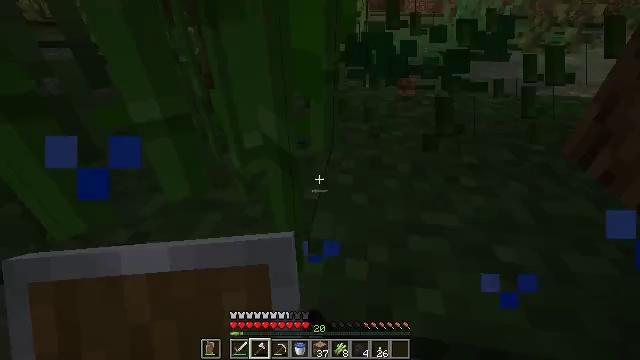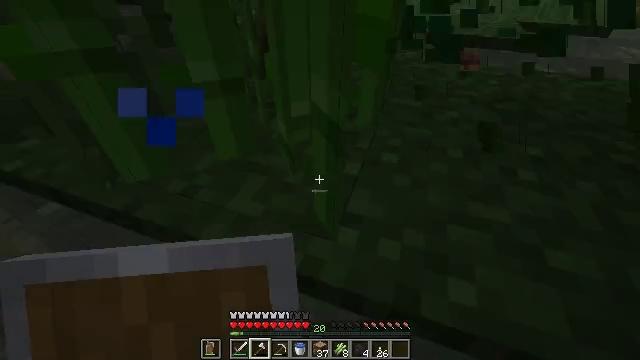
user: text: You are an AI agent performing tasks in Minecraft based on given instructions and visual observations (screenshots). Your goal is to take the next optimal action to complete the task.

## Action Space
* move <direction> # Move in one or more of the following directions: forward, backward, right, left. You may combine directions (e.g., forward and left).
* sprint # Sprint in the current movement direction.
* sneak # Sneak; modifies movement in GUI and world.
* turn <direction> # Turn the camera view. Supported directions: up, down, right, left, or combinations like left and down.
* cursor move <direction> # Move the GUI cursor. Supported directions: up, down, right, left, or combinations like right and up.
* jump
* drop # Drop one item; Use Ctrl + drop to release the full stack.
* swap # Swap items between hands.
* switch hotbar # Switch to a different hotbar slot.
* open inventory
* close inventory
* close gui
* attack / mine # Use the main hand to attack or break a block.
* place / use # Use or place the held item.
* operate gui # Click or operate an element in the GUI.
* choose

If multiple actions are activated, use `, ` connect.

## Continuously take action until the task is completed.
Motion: motion action
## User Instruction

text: Gather lily pads while exploring.
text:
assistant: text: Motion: turn left and down
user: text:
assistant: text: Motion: no_op